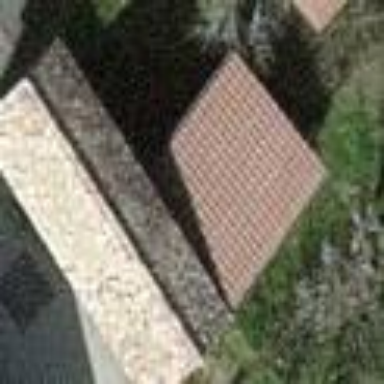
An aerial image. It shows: Simple and straightforward house.